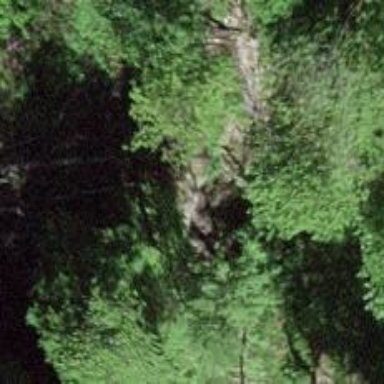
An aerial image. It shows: Cliff in nature.